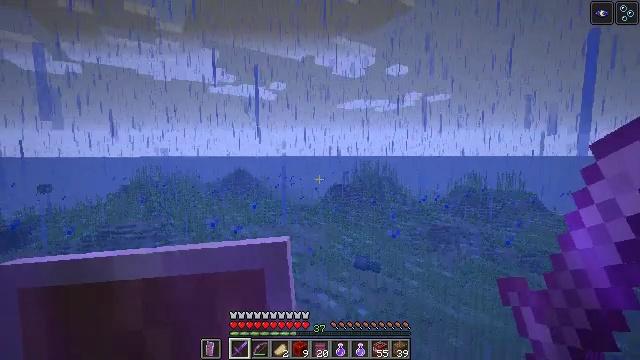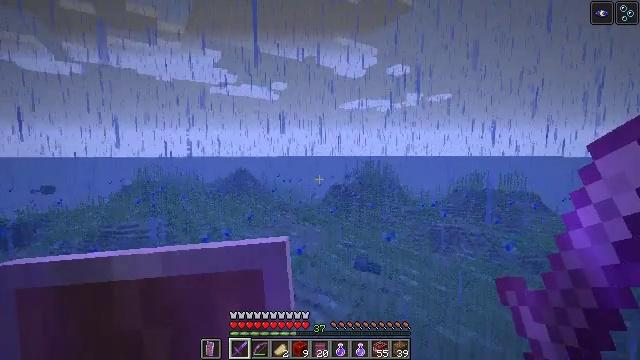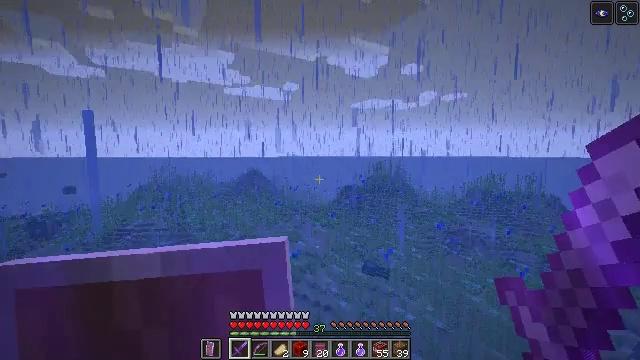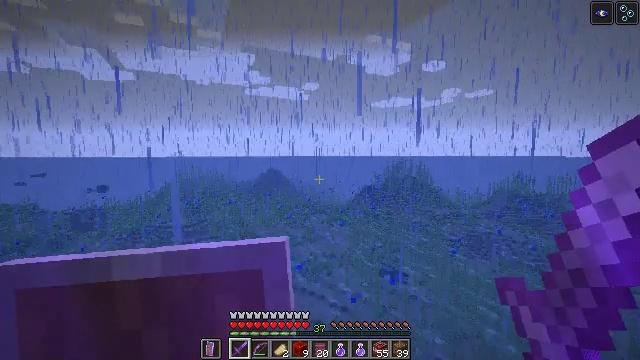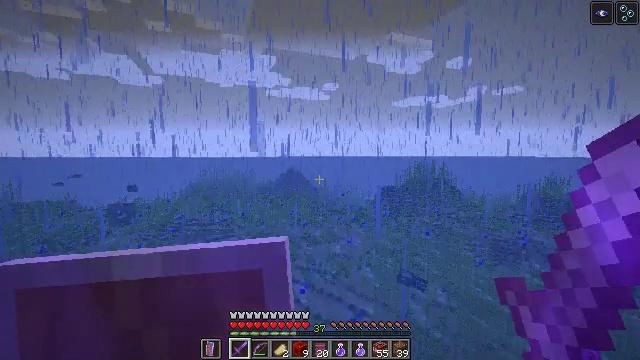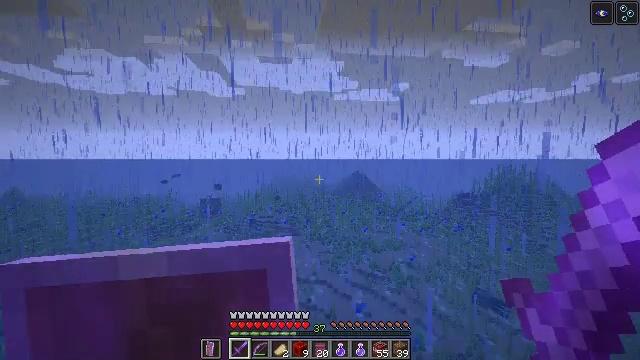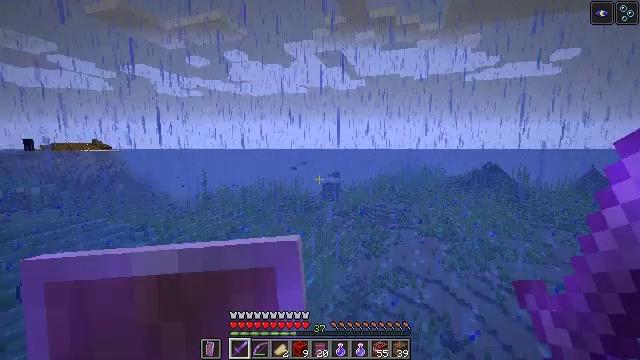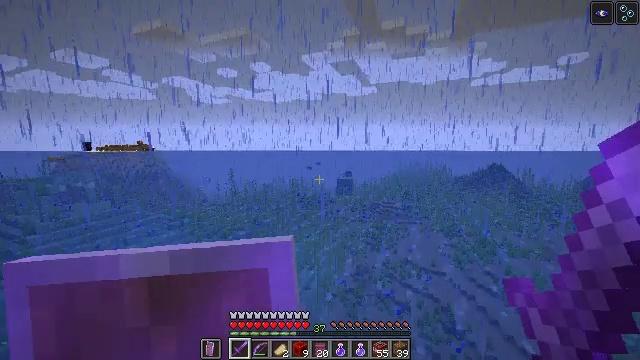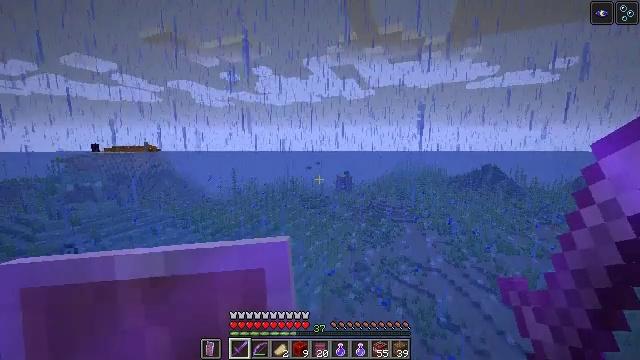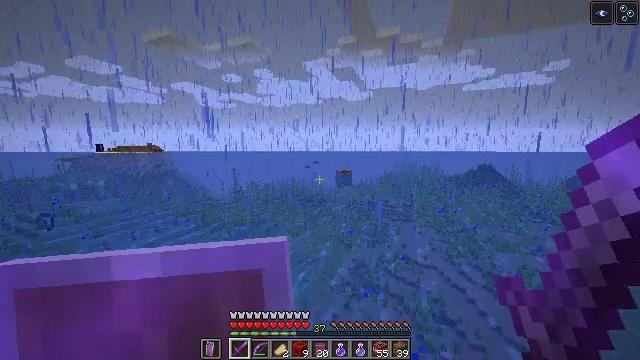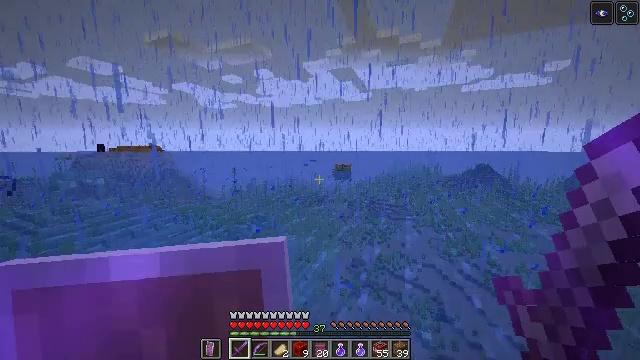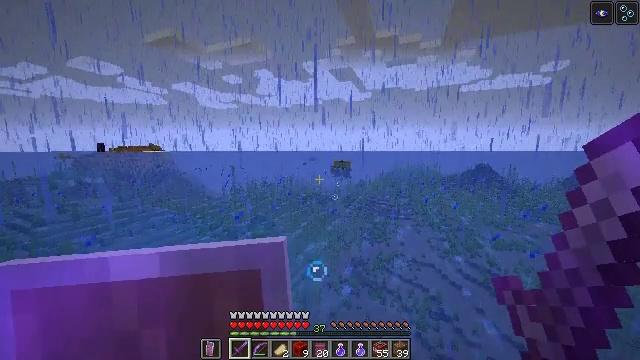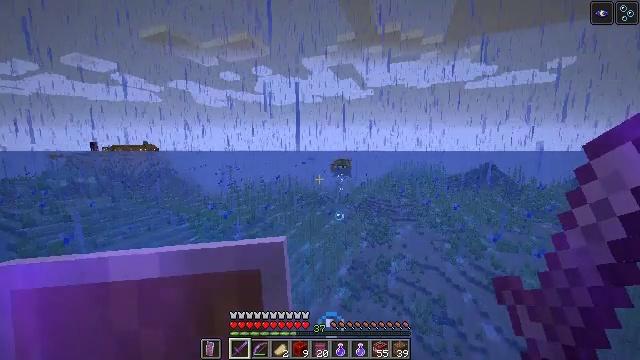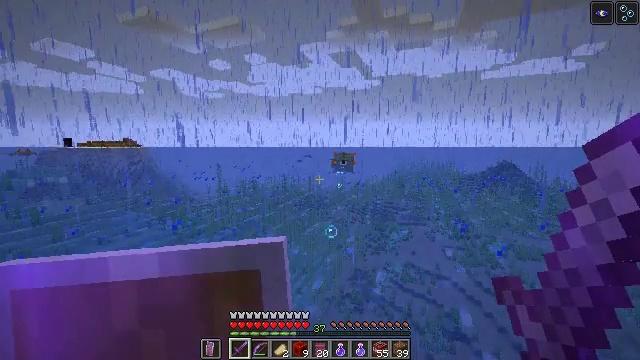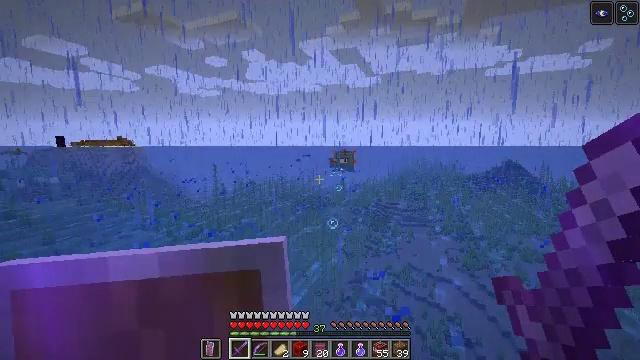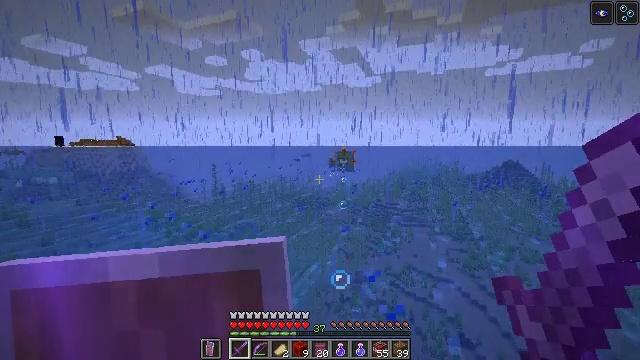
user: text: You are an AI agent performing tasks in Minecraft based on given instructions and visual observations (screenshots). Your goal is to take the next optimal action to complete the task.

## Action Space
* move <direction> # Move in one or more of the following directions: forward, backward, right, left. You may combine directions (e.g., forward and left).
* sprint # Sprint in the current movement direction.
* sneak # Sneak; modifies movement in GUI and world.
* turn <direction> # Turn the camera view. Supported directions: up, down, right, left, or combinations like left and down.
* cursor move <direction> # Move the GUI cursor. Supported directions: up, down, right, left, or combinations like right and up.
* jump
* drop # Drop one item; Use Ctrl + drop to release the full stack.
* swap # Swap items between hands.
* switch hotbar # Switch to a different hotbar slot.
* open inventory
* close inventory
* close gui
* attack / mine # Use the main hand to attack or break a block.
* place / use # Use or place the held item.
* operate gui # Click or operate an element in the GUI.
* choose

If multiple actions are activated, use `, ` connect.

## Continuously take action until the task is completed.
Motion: motion action
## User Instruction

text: Break the wet sponge block.
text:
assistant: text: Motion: move forward and move right, sprint, jump
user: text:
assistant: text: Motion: move forward and move right, sprint, turn left, jump
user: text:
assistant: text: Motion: move forward and move right, sprint, turn left, jump
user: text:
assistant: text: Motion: move forward and move right, sprint, turn left, jump
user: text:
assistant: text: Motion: move forward and move right, sprint, turn left, jump
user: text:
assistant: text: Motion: move forward and move right, sprint, turn left and down, jump
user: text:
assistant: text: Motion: move forward and move right, sprint, turn left, jump
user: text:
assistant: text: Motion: move forward and move right, sprint, jump
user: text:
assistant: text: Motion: move forward and move right, sprint, jump
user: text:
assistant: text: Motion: move forward and move right, sprint, jump
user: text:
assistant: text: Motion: move forward and move right, sprint, jump
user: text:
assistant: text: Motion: move forward and move right, sprint, jump
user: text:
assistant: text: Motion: move forward and move right, sprint, jump
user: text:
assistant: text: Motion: move forward and move right, sprint, jump
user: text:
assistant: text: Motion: move forward and move right, sprint, jump
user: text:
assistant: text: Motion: move forward and move right, sprint, jump
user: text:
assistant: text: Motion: move forward and move right, sprint, jump
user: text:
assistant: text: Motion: move forward and move right, sprint, jump
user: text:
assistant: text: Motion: move forward and move right, sprint, turn left, jump
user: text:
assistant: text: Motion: move forward and move right, sprint, turn left, jump
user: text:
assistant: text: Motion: move forward and move right, sprint, turn left and up
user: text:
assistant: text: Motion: move forward and move right, sprint, turn left and up
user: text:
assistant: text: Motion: move forward and move right, sprint, turn left
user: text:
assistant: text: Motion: move forward and move right, sprint
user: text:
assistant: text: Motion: move forward and move right, sprint
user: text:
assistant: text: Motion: move forward and move right, sprint
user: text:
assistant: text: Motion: move forward and move right, sprint
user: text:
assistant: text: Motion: move forward and move right, sprint
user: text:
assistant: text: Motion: move forward and move right, sprint
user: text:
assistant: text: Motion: move forward and move right, sprint